Question: So, what we need to implement is a tree-menu with several nodes (up to hundreds). A node can have children and then can be expanded/collapsed. There is also a background lightning by mouse over and a background lightning by mouse selection.
Each node has a box, an icon and a text, which can be very large, occupying the whole width screen.
This is an example of an already working solution:

Basically I am:
- rendering text a first time, just to get the length of an possible background highlight- rendering boxes and icon-textures (yeah I know, they are upside down at the moment)- rendering text a second time, first all the bold one and then all the normal one
This solution actually has a relative acceptable performance impact.
Then we tried another way, that is using the Graphic java by drawing the tree menu and returning it as a bufferedImage to create at the end a big texture render it. All this obviously is done at every node collapse/expande and at each mouse movement.
This performed much better, Java seems to have some big troubles handling the old bufferedImages. Indeed ram consumption increases constantly and forcing a garbage collection improves only slightly memory increasing, by slowing down it, but still...
Moreover performances fall, since the garbage collector is called every time and does not seem light at all.
So what I am going to ask you is: which is the best strategy for my needing?
Would be also maybe feasible to render each node on a different texture (actually three: one normal, one with a light background for mouse over and a last one with a normal background for mouse selection) and then at each display() just combine all these textures with the current tree-menu state?
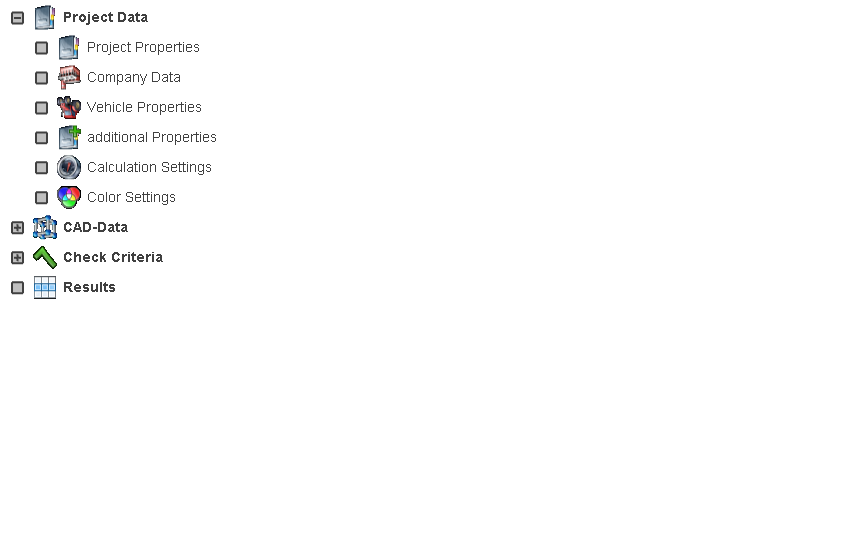
Answer: For the Java-approach: If the BufferedImage hasn't changed in size (the width/height of your tree control), can't you reuse it to avoid garbage collection?
For the GL-approach, make sure you minimize texture switches. How do you render text? You can have a single large texture that contains all the normal and bold letters and just use different texture coordinates for each letter.